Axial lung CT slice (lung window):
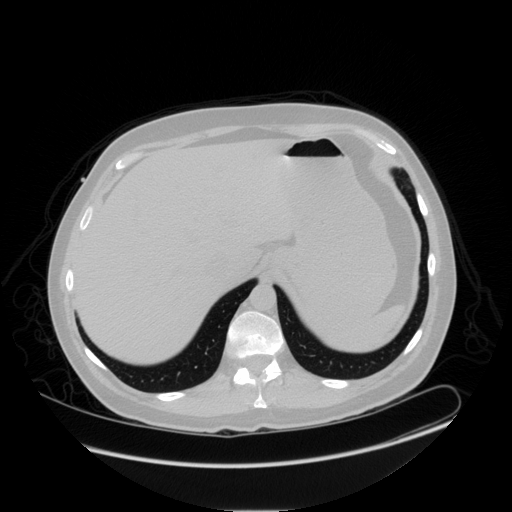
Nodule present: no